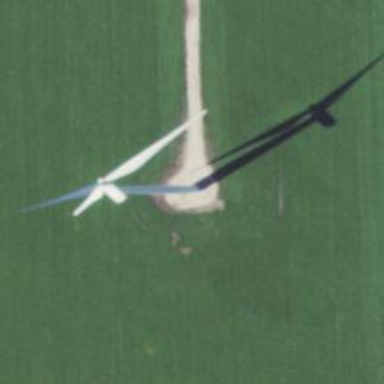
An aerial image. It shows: Wind generator using wind turbines of horizontal axis.